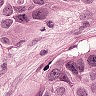
Metastatic tissue present: yes